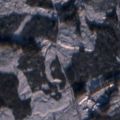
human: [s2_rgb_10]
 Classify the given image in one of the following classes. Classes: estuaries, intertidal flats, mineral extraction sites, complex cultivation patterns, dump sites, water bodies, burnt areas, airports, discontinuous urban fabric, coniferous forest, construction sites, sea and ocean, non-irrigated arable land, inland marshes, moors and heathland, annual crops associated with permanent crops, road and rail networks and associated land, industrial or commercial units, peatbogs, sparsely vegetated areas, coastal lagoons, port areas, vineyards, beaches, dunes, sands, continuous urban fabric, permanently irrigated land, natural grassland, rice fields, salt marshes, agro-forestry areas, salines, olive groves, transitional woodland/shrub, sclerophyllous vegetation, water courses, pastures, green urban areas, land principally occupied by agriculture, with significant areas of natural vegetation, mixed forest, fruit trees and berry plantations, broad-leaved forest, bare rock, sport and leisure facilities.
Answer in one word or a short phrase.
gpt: coniferous forest, transitional woodland/shrub